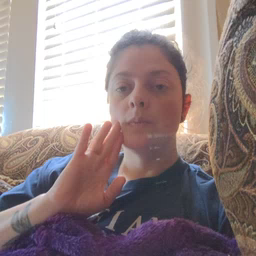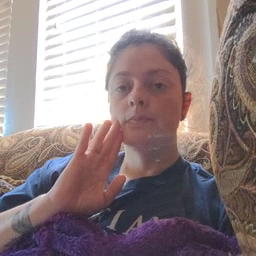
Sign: weus